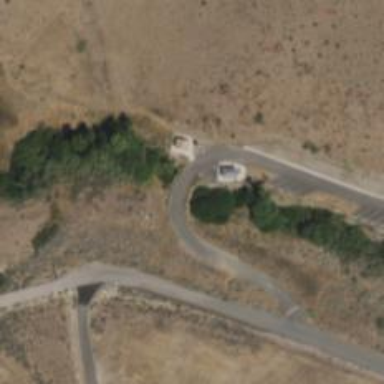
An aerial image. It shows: Culvert tunnel.